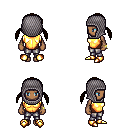
a pixel art fantasy rpg character, female body template, human, dark skin, gold chest armor, metal pants, brown twin-tailed hairstyle, chain hood, bracelets, gold boots, four views (front, back, left, right), 2x2 character sprite sheet, small pixel art, hard edges, no anti-aliasing